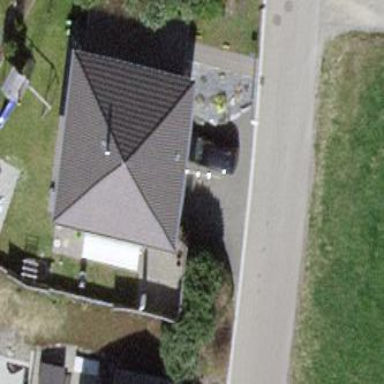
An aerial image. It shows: Detached building with pyramidal roof shape.